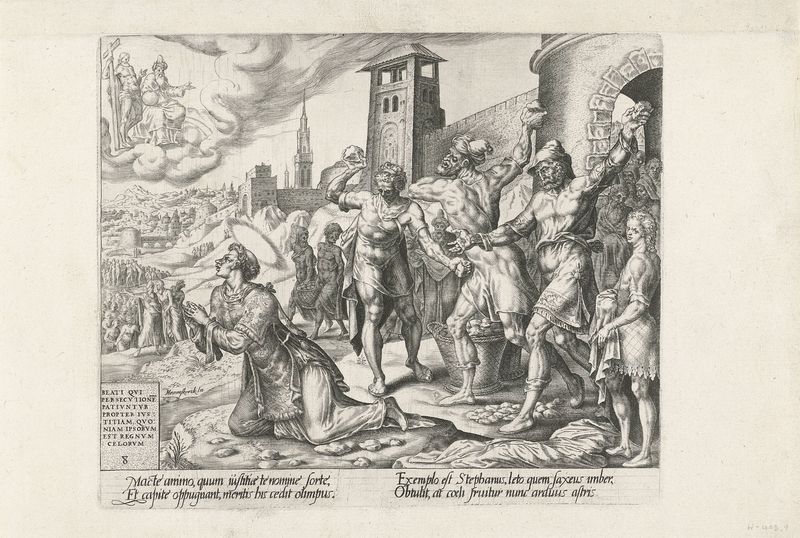
Titel: Steniging van Stefanus
Künstler: Harmen Jansz Muller
Standort: Amsterdam
Institution: Rijksmuseum
Schlagwörter: gott, himmel, körper, mann, nackt, wolken, frauen, menschen, stadt, frau, männer, schwarz, weiss, zeichnung, wolke, stein, steine, kirche, turm, mauer, tor, kreuz, druck, druckgraphik, text, knien, beten, gebet, stadttor, kniend, stadtmauer, heiliger, latein, lateinisch, folter, verbannung, steinigung, werfen, bestrafung